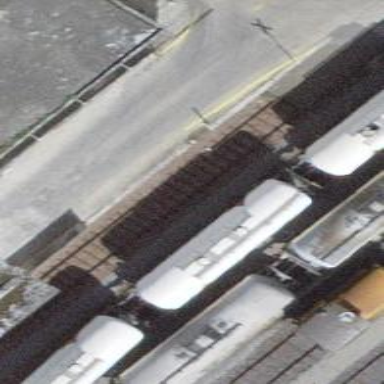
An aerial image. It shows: Railway switch.